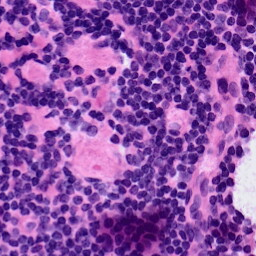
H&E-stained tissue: LymphNode